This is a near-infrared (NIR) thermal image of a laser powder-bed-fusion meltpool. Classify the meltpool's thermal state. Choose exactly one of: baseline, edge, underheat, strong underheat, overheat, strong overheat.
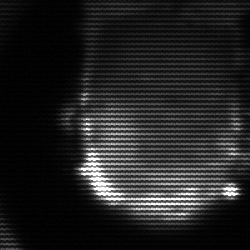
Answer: baseline